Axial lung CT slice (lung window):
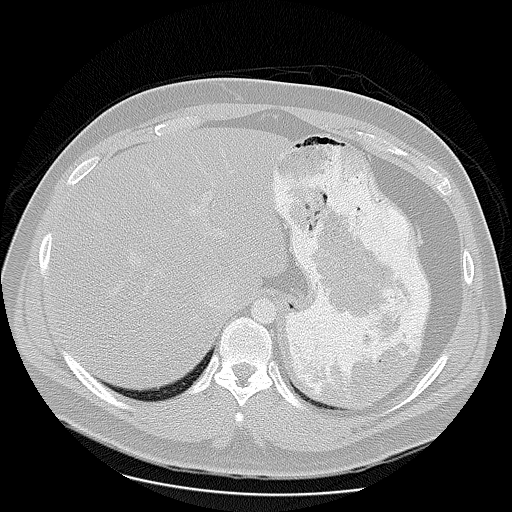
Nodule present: no